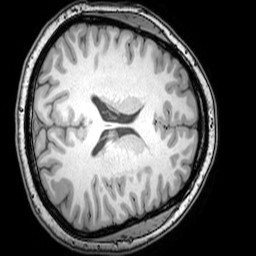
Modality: T1w
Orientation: axial
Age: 24
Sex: female
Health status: healthy
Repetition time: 0.081 s
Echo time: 0.037 s